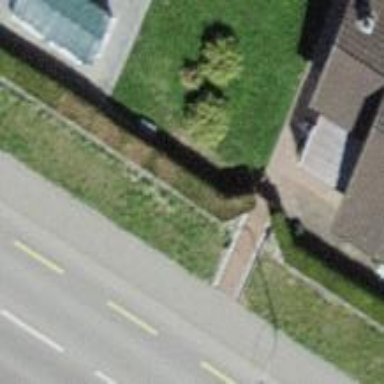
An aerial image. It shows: Hedge barrier.